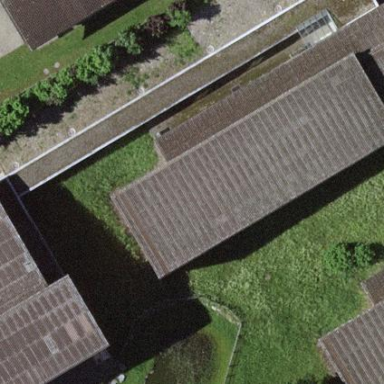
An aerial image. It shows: View of roof of building.